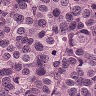
Metastatic tissue present: yes